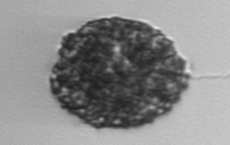
Label: Vicicitus_globosus